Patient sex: M
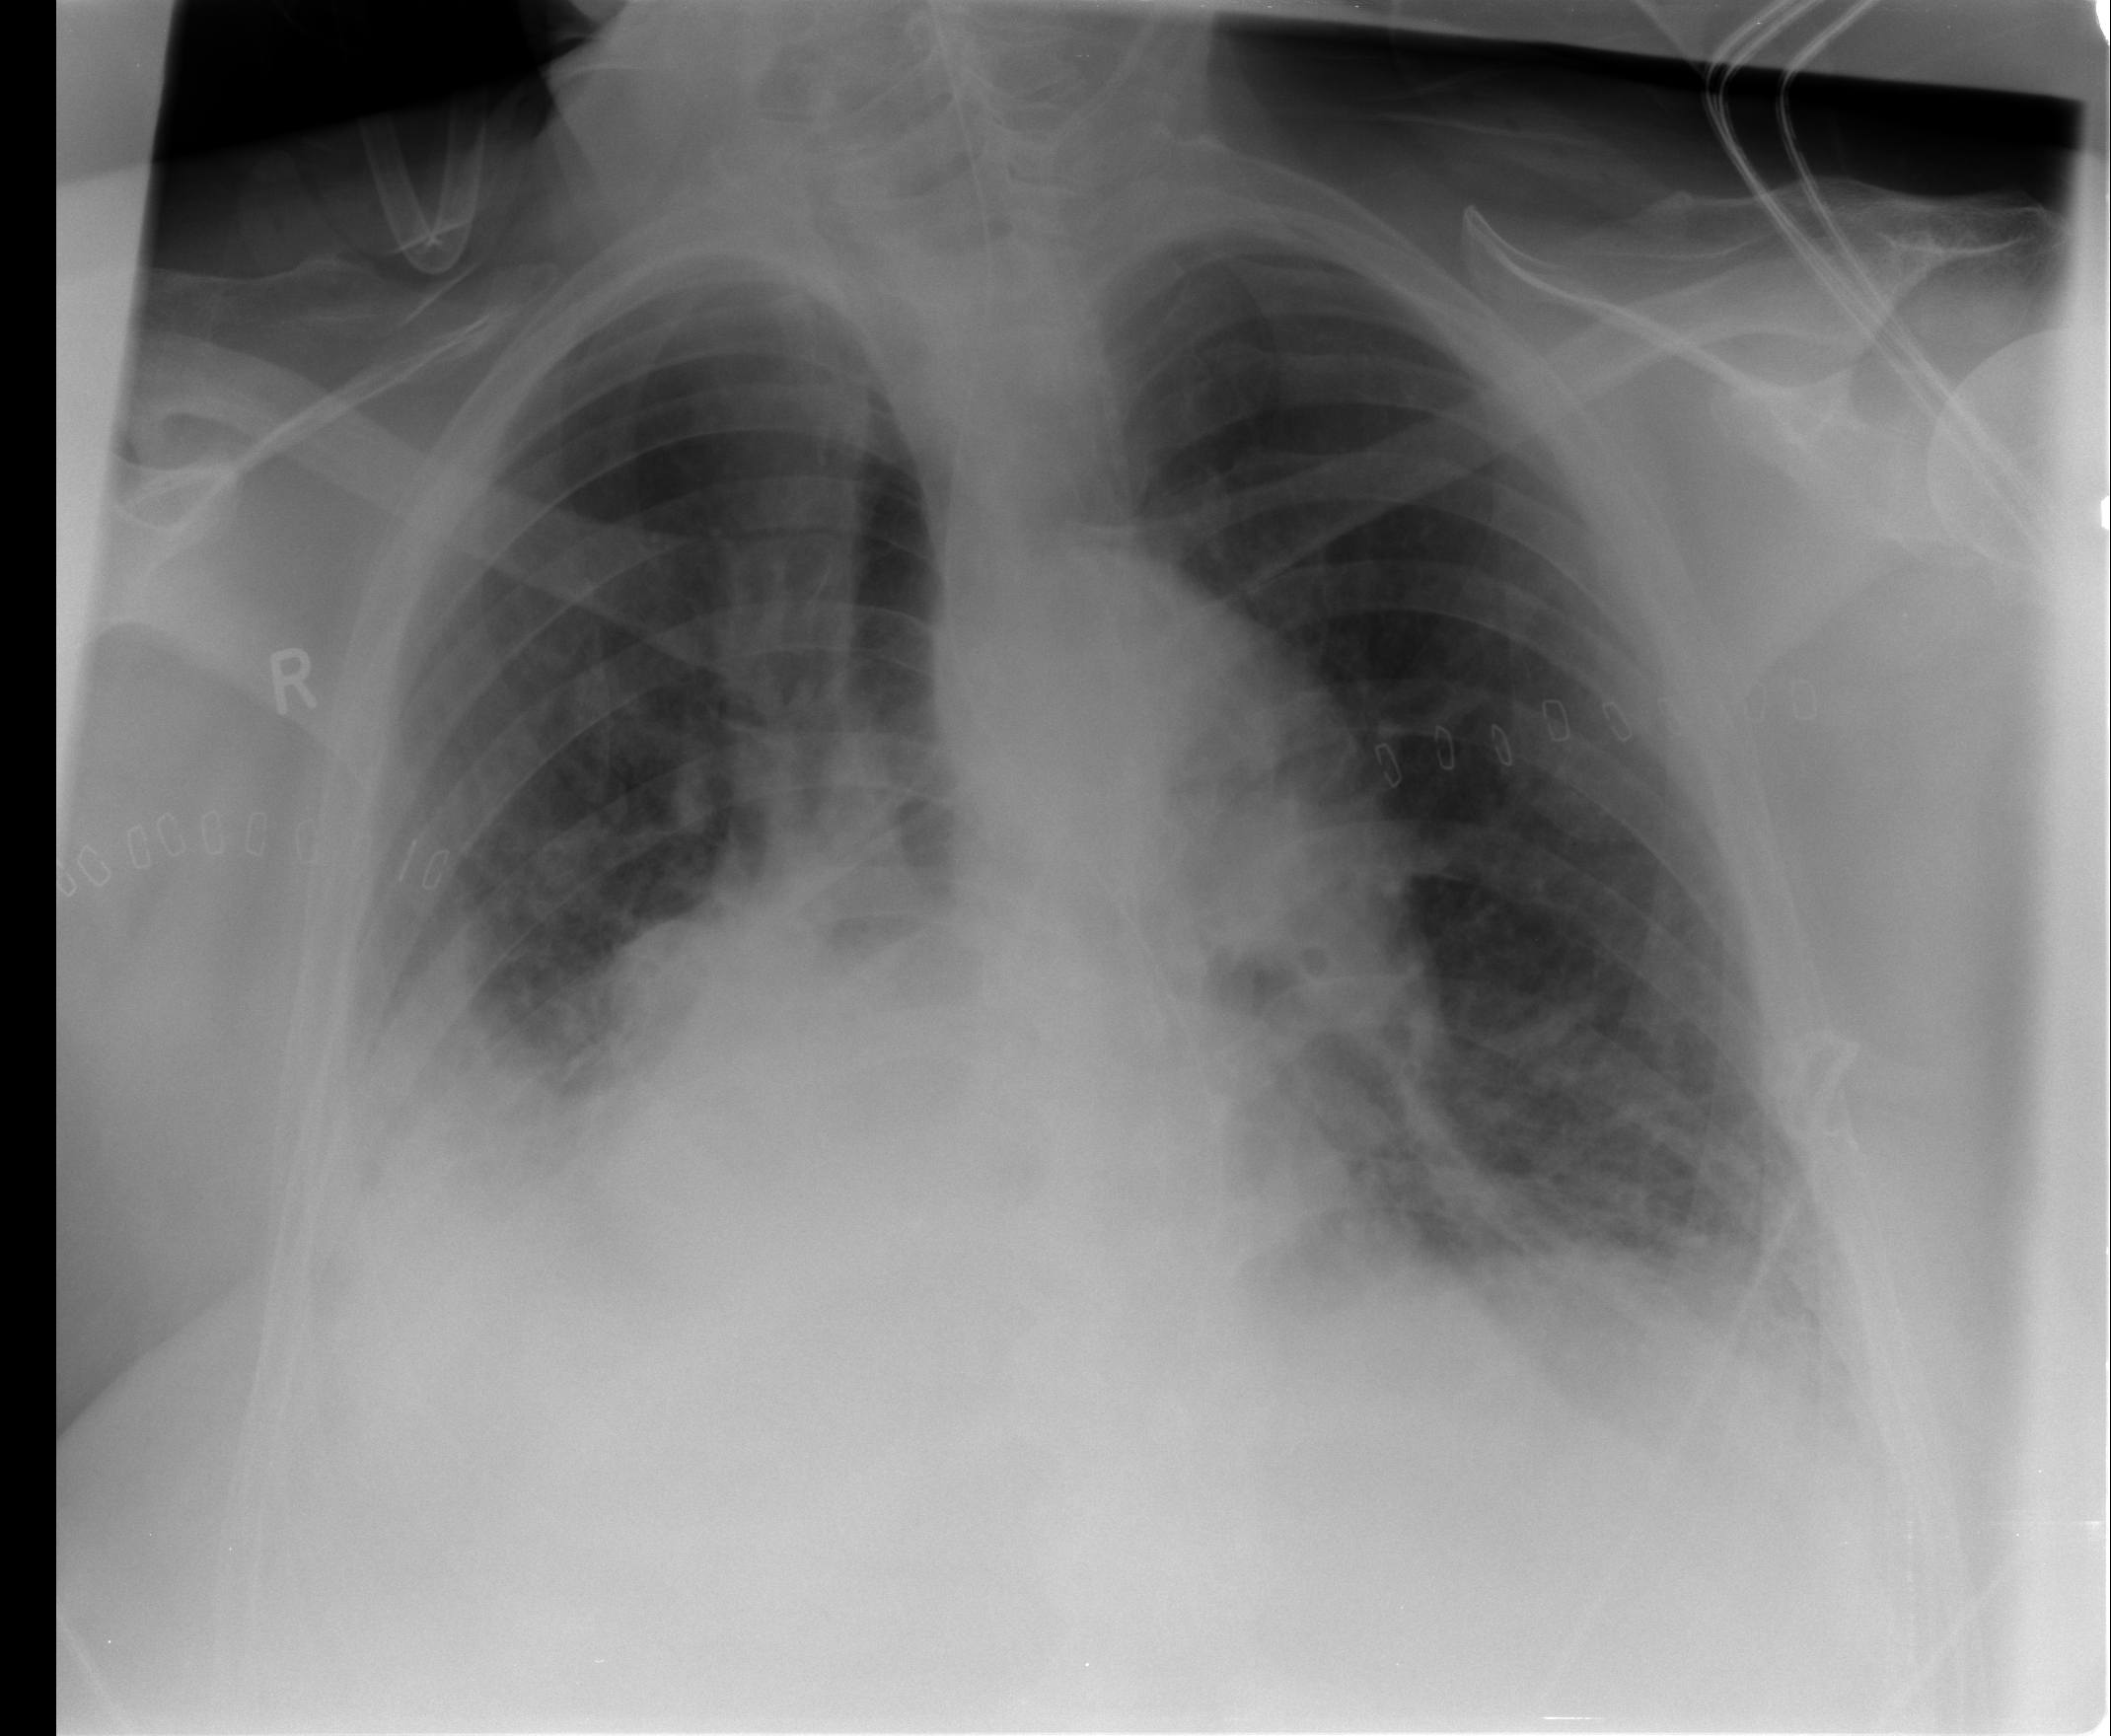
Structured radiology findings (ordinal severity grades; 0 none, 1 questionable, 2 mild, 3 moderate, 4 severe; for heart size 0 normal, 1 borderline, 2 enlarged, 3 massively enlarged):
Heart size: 2
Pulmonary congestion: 2
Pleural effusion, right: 2
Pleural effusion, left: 1
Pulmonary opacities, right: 2
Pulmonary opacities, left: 1
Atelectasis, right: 2
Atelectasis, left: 2